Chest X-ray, PA view. Patient: 34 years old, sex M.
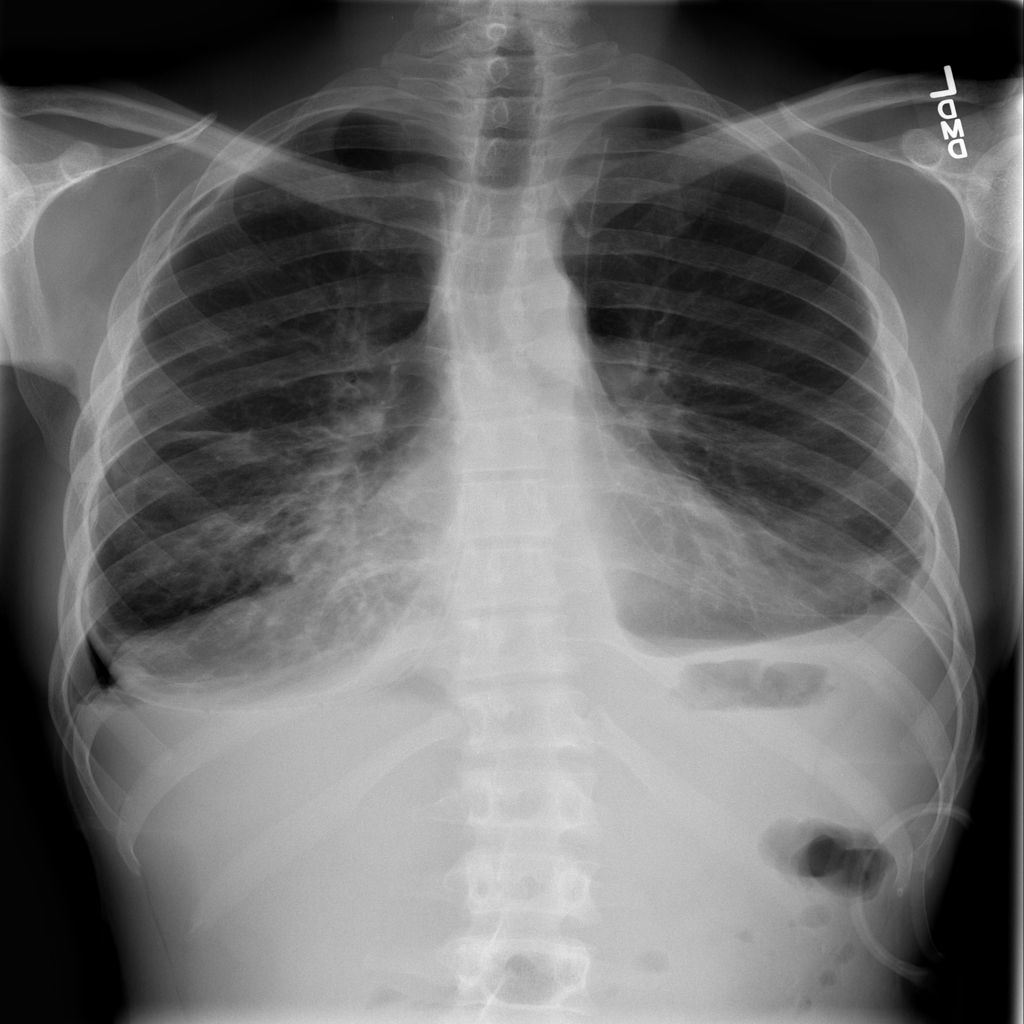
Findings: Effusion